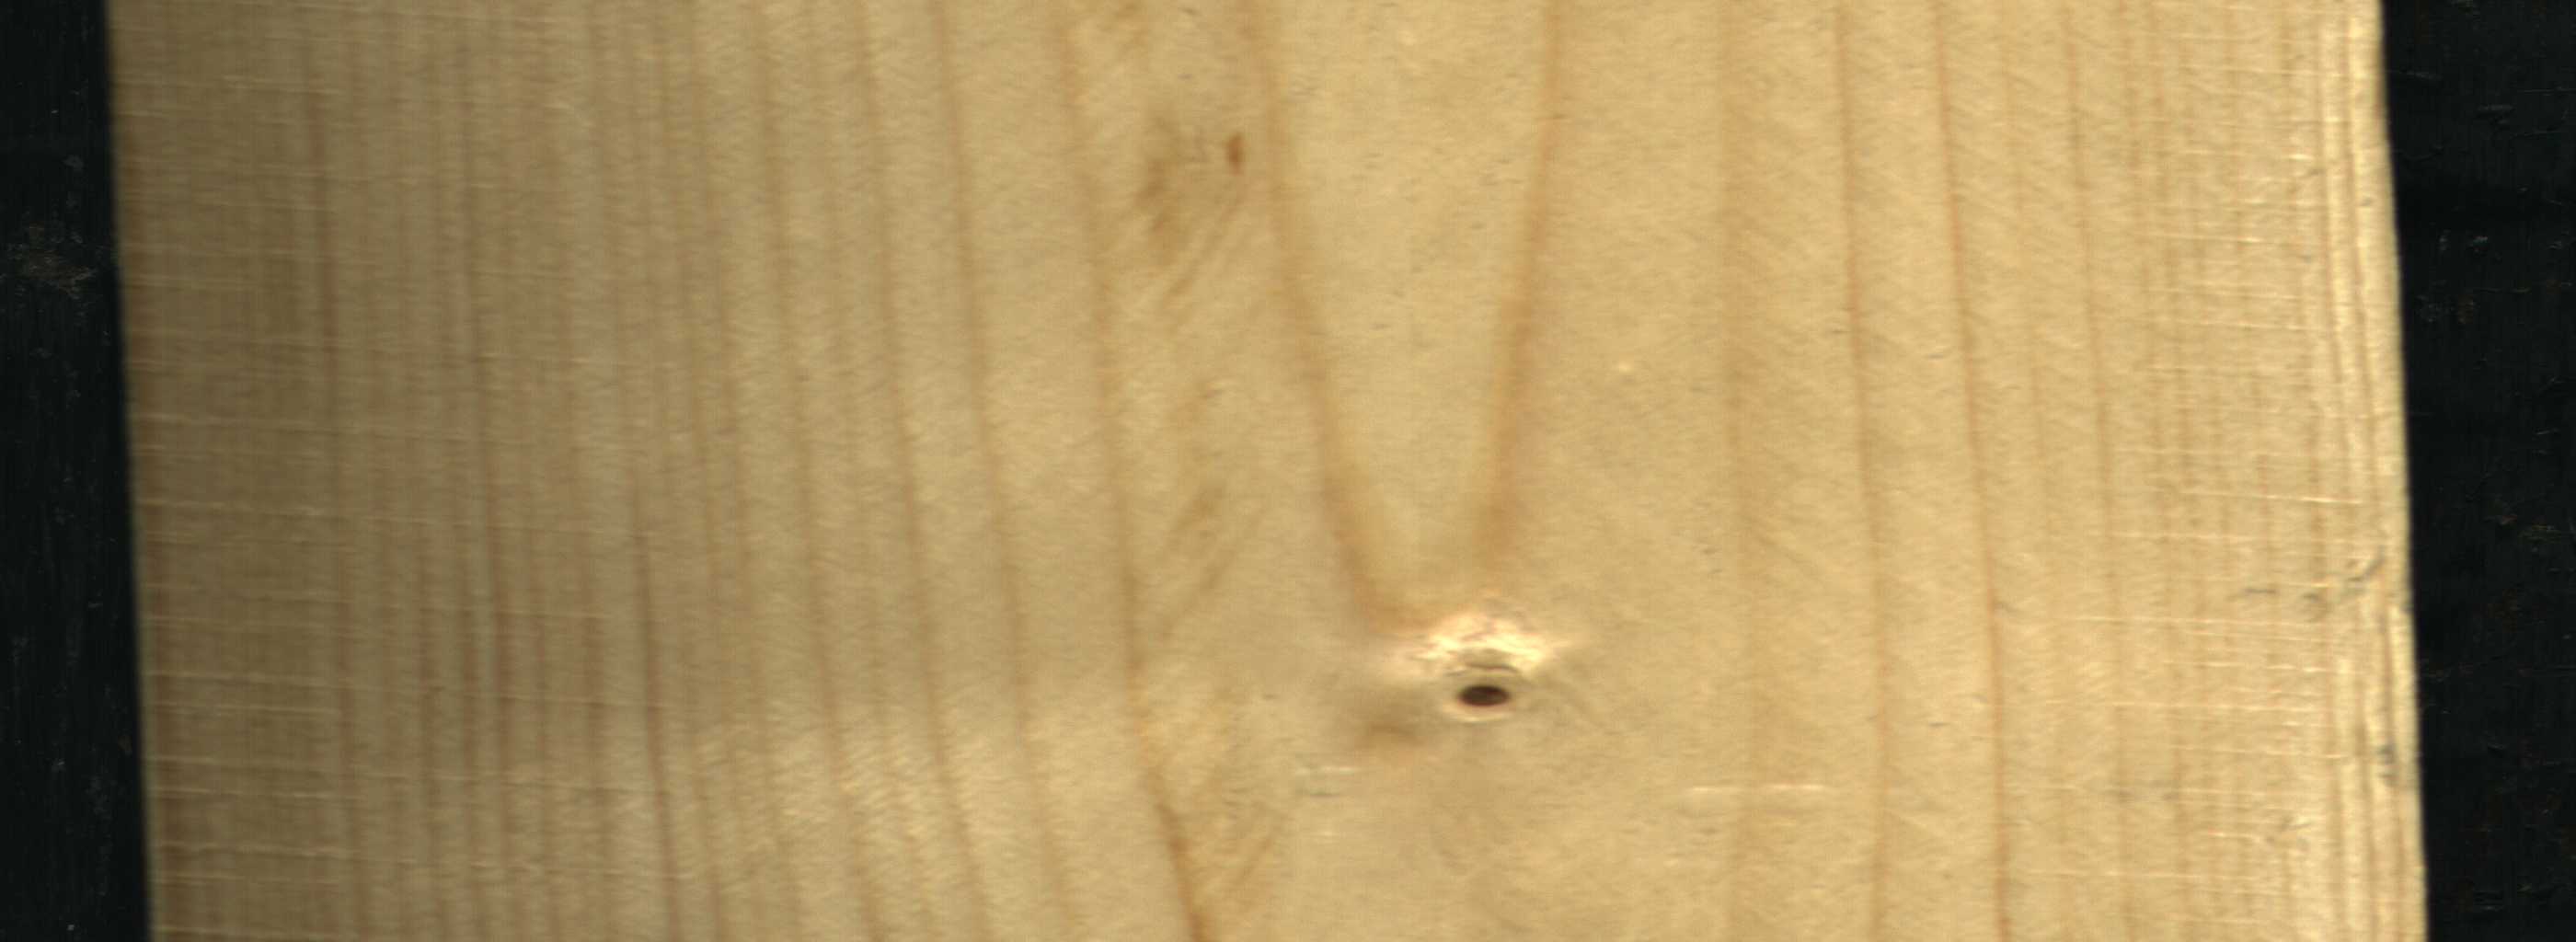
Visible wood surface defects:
Live_Knot